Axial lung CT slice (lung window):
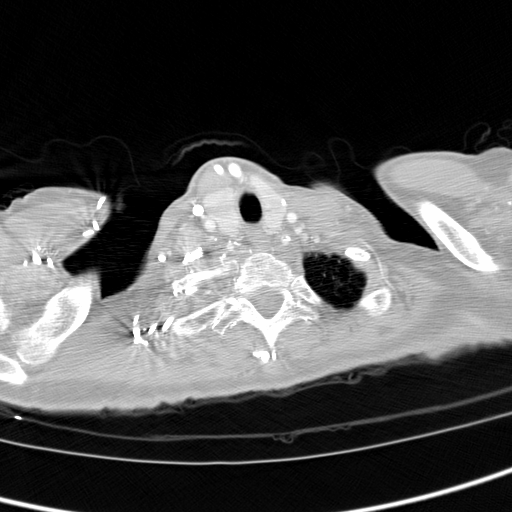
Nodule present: no